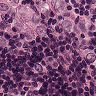
Metastatic tissue present: yes